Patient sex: M
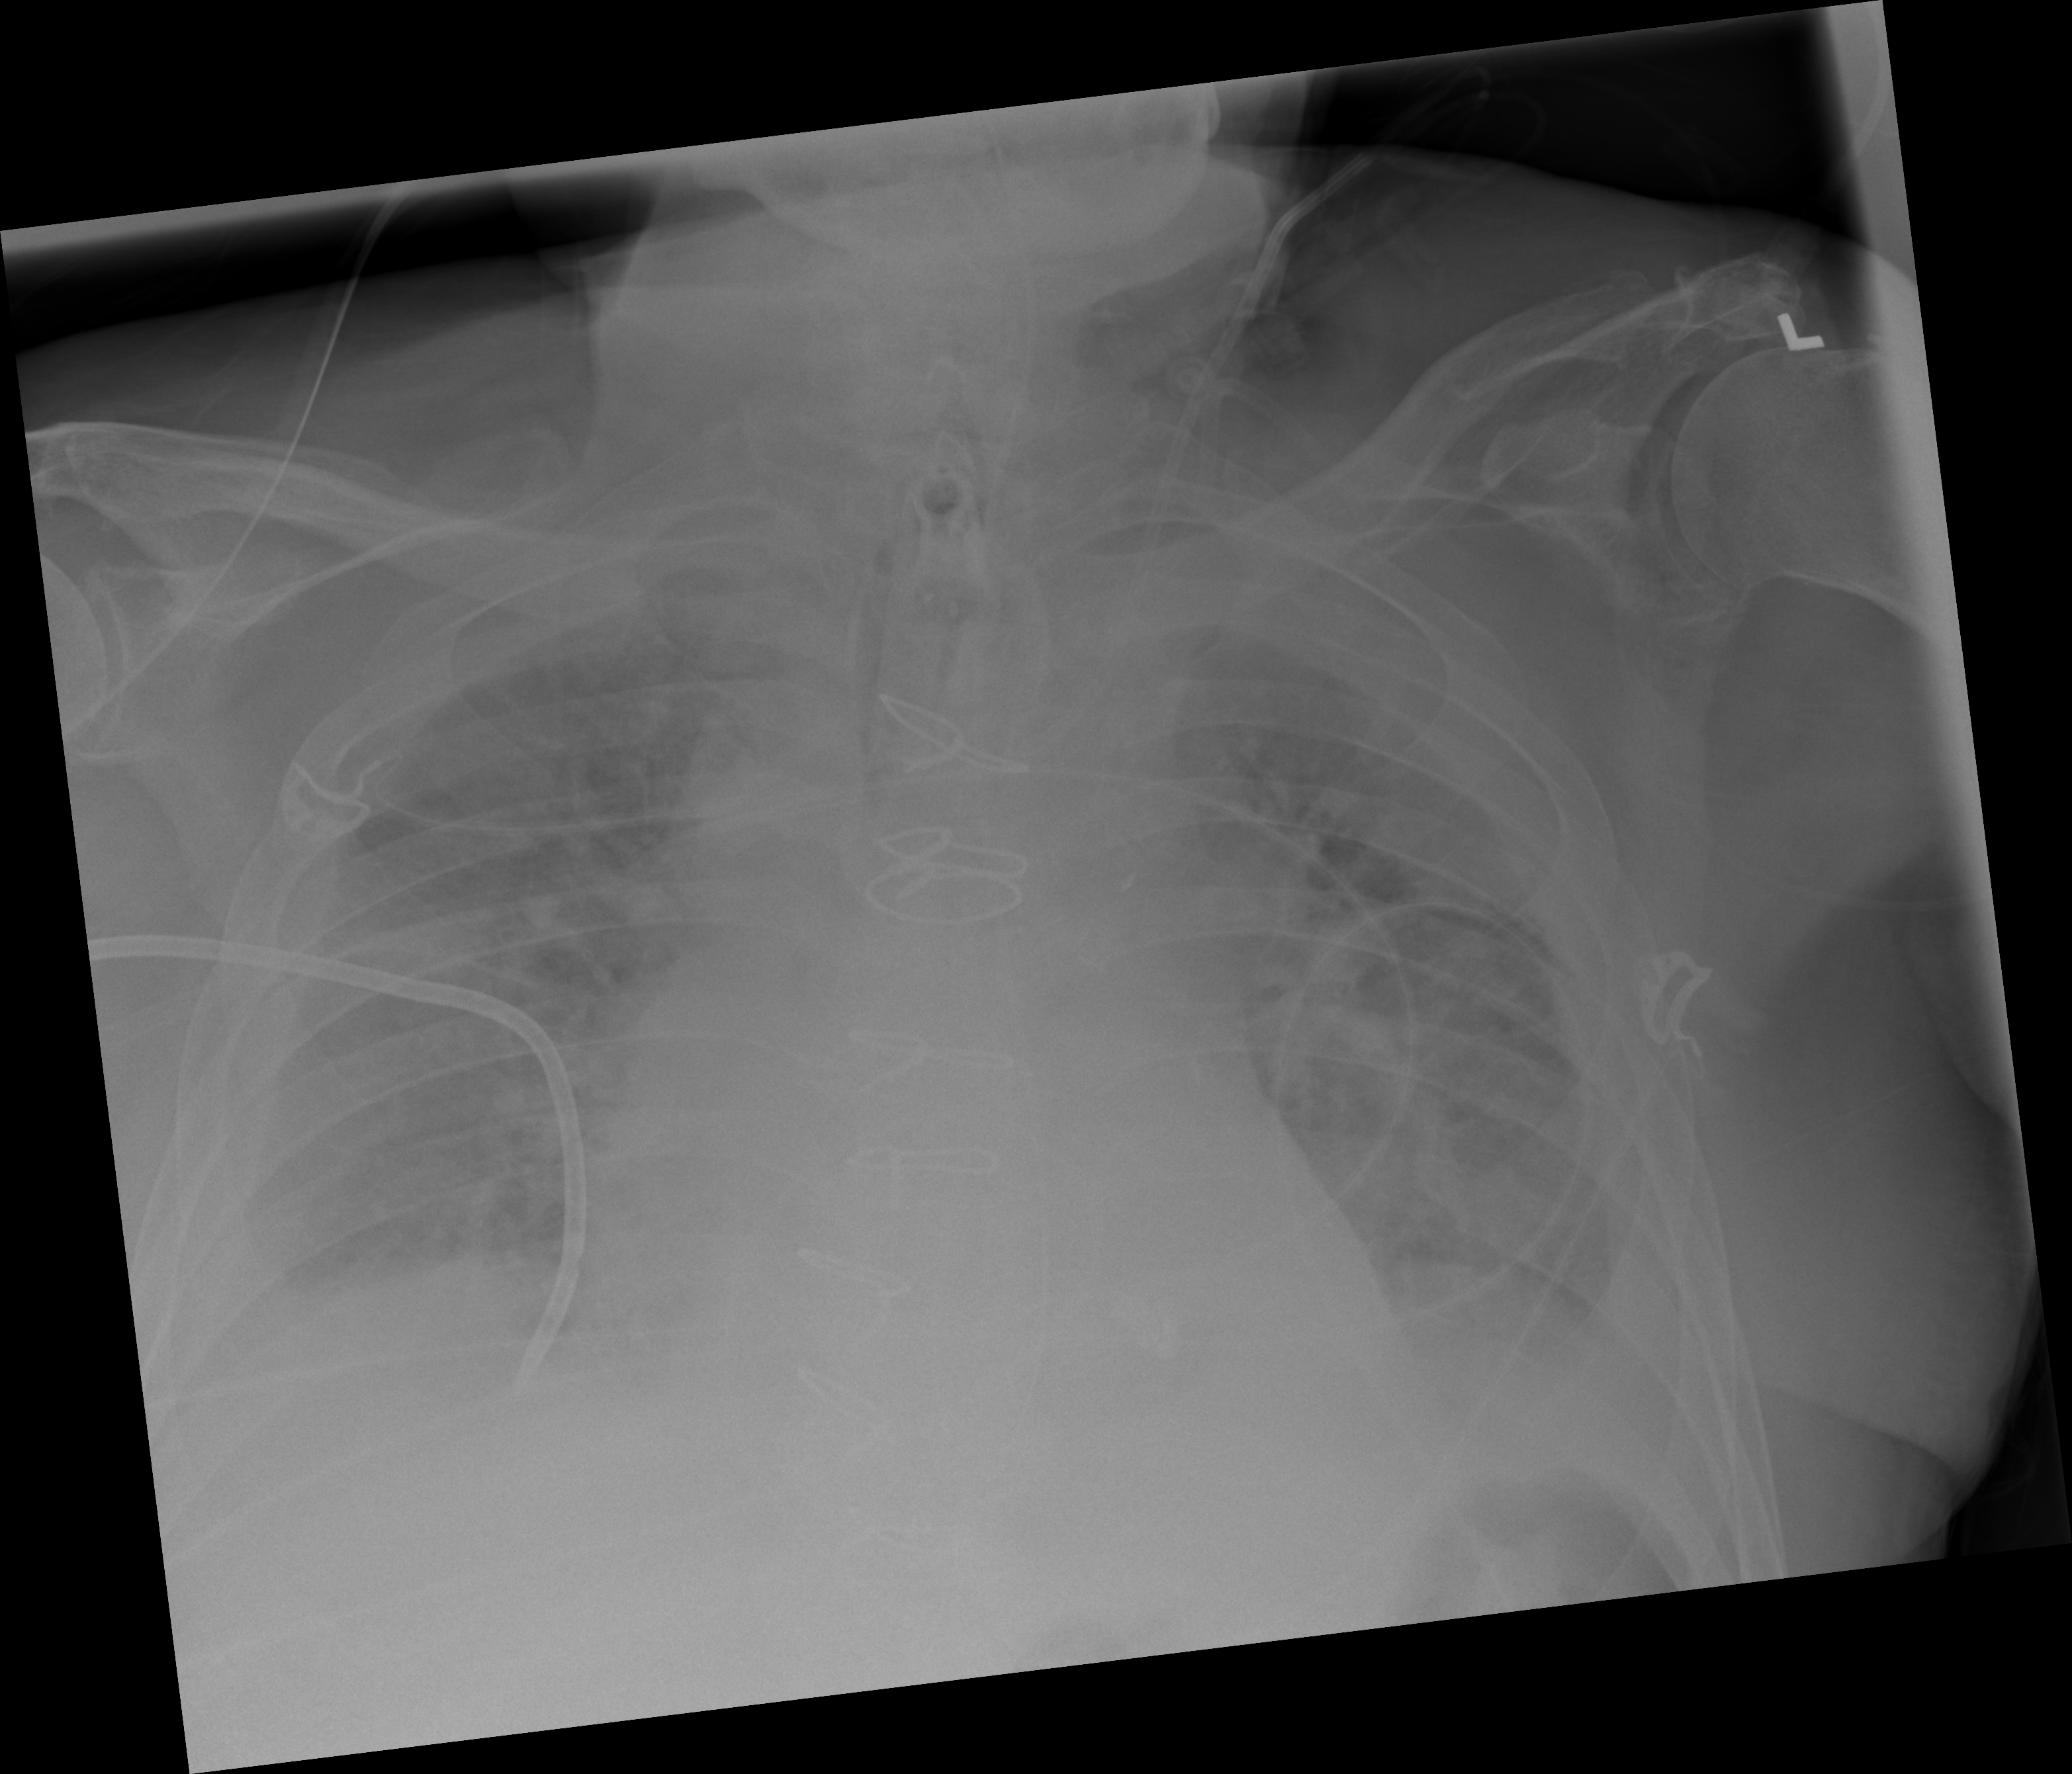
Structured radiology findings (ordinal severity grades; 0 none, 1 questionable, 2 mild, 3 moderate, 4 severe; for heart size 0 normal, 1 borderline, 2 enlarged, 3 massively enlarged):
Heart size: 2
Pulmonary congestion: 3
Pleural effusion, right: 3
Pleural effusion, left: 3
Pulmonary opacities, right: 2
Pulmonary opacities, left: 2
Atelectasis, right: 2
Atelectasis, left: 2